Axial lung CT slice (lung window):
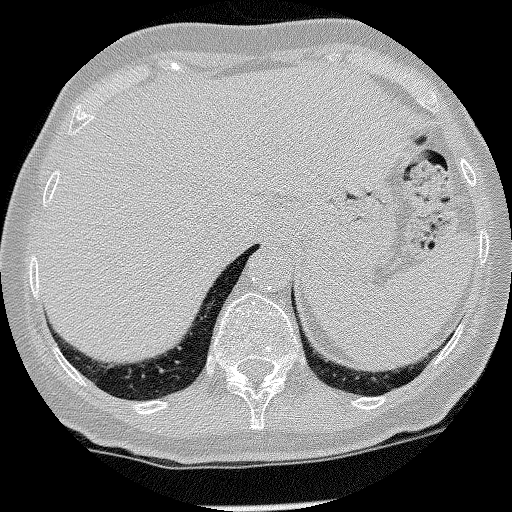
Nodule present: no